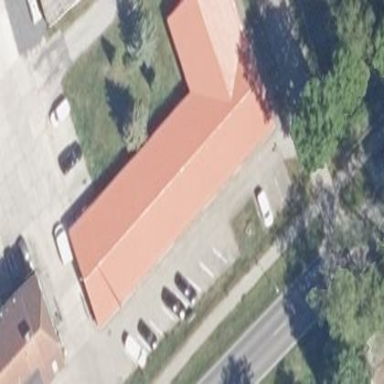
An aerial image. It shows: Commercial building housing car repair shop.